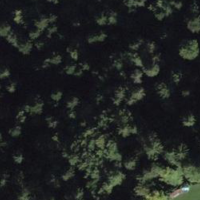
EUNIS habitat code: 43
Species observed at this site:
Aruncus dioicus